Interaction volume radius: 5 \u00c5
Interaction volume height: 15 \u00c5
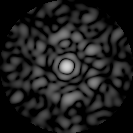
Disorder parameter: 0.7832